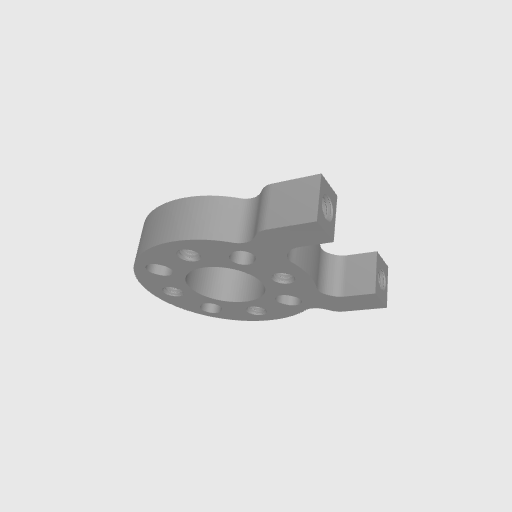
Part: Side1Post2PatternMount24-1